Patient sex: M
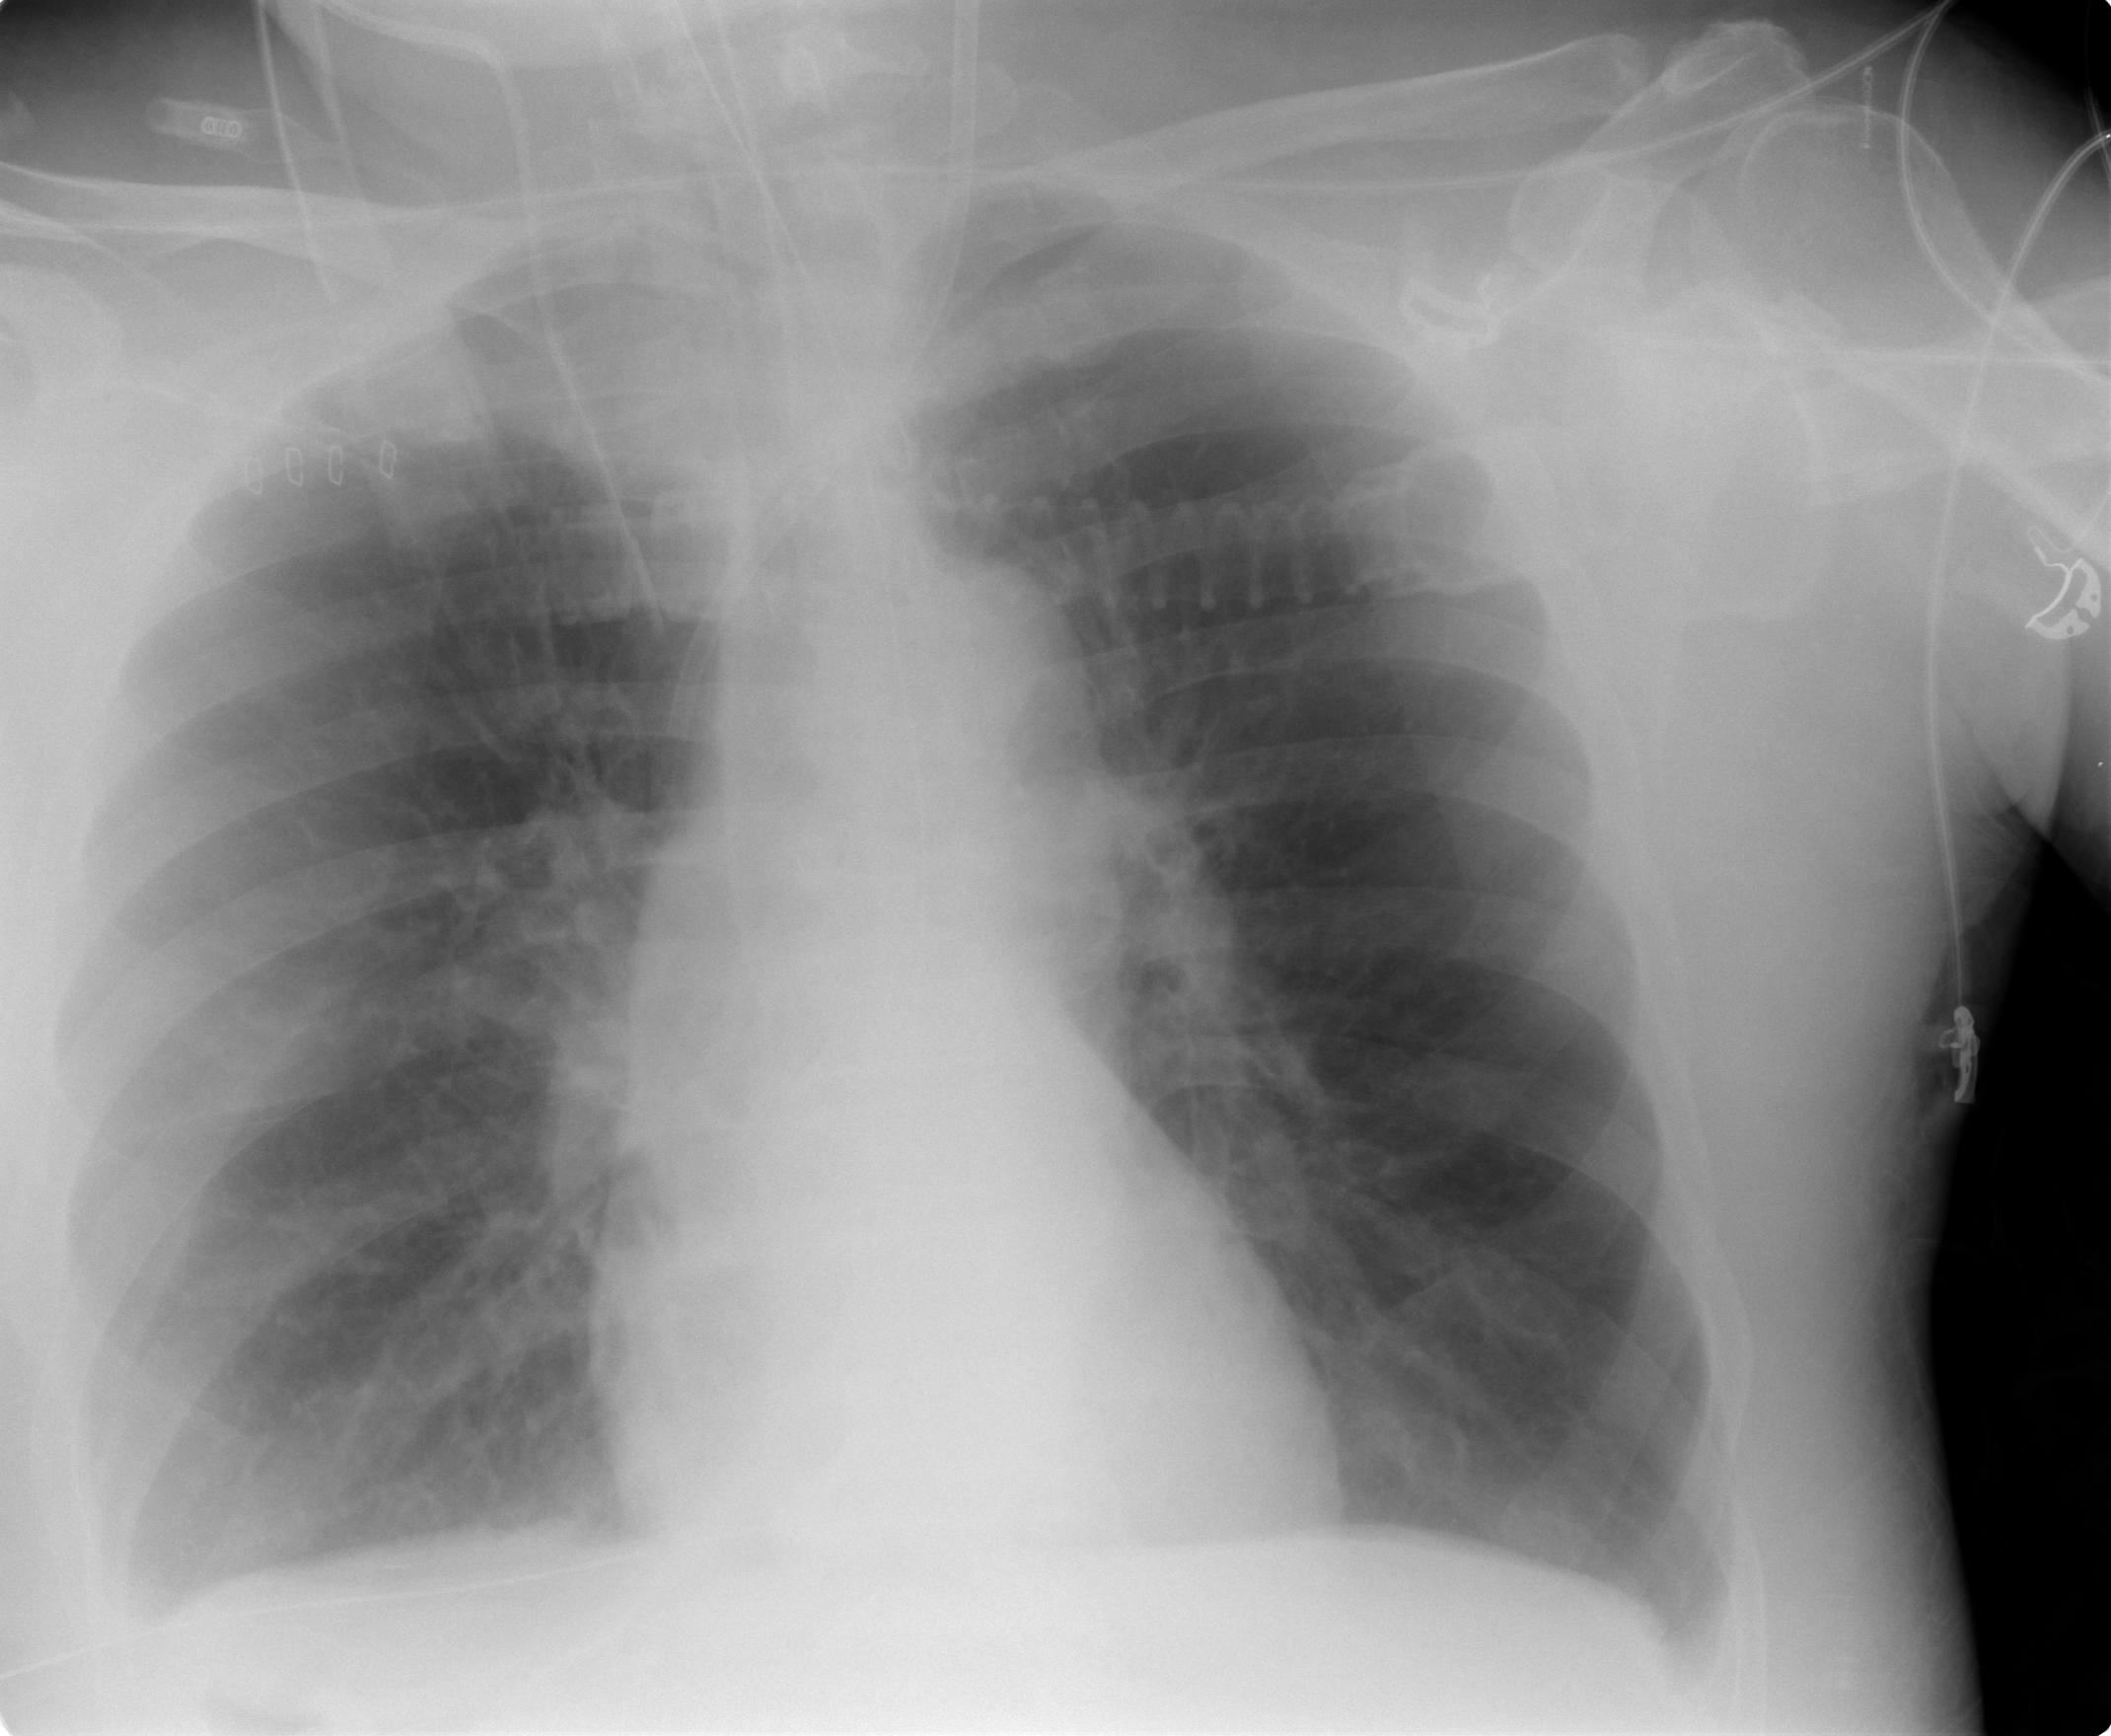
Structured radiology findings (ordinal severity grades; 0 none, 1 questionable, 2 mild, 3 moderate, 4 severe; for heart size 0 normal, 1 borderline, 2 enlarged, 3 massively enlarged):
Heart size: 0
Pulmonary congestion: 1
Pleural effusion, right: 0
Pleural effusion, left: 2
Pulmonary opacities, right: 0
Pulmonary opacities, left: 0
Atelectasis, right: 0
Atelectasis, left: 0